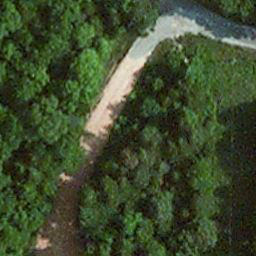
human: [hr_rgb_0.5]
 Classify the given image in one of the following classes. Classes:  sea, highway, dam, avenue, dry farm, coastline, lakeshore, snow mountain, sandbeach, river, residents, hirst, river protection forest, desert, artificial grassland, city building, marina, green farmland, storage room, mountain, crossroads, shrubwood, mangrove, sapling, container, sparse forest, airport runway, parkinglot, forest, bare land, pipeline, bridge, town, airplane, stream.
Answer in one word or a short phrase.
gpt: avenue